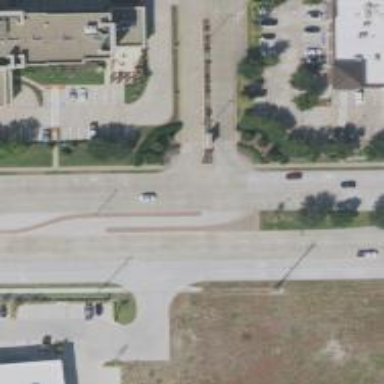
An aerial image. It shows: Secondary road with separate sidewalk.